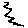
Label: zigzag